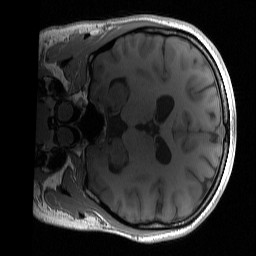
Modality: T1w
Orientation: coronal
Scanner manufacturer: siemens
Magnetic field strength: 3 T
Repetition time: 2 s
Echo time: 0.0022 s